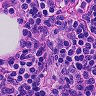
Metastatic tissue present: no